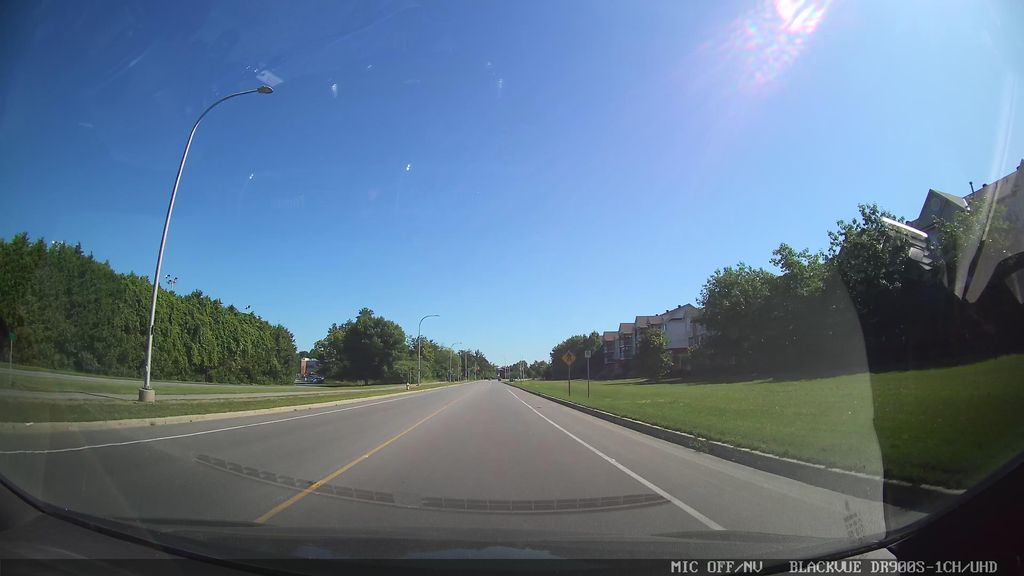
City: ottawa-gatineau